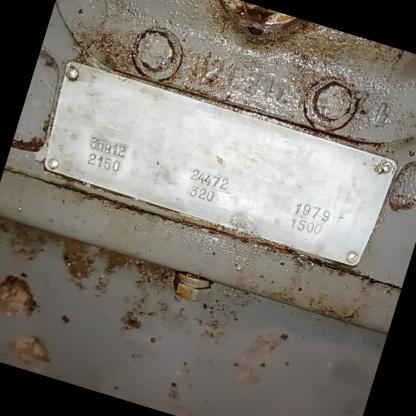
Klasa: tabliczka-znamionowa